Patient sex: F
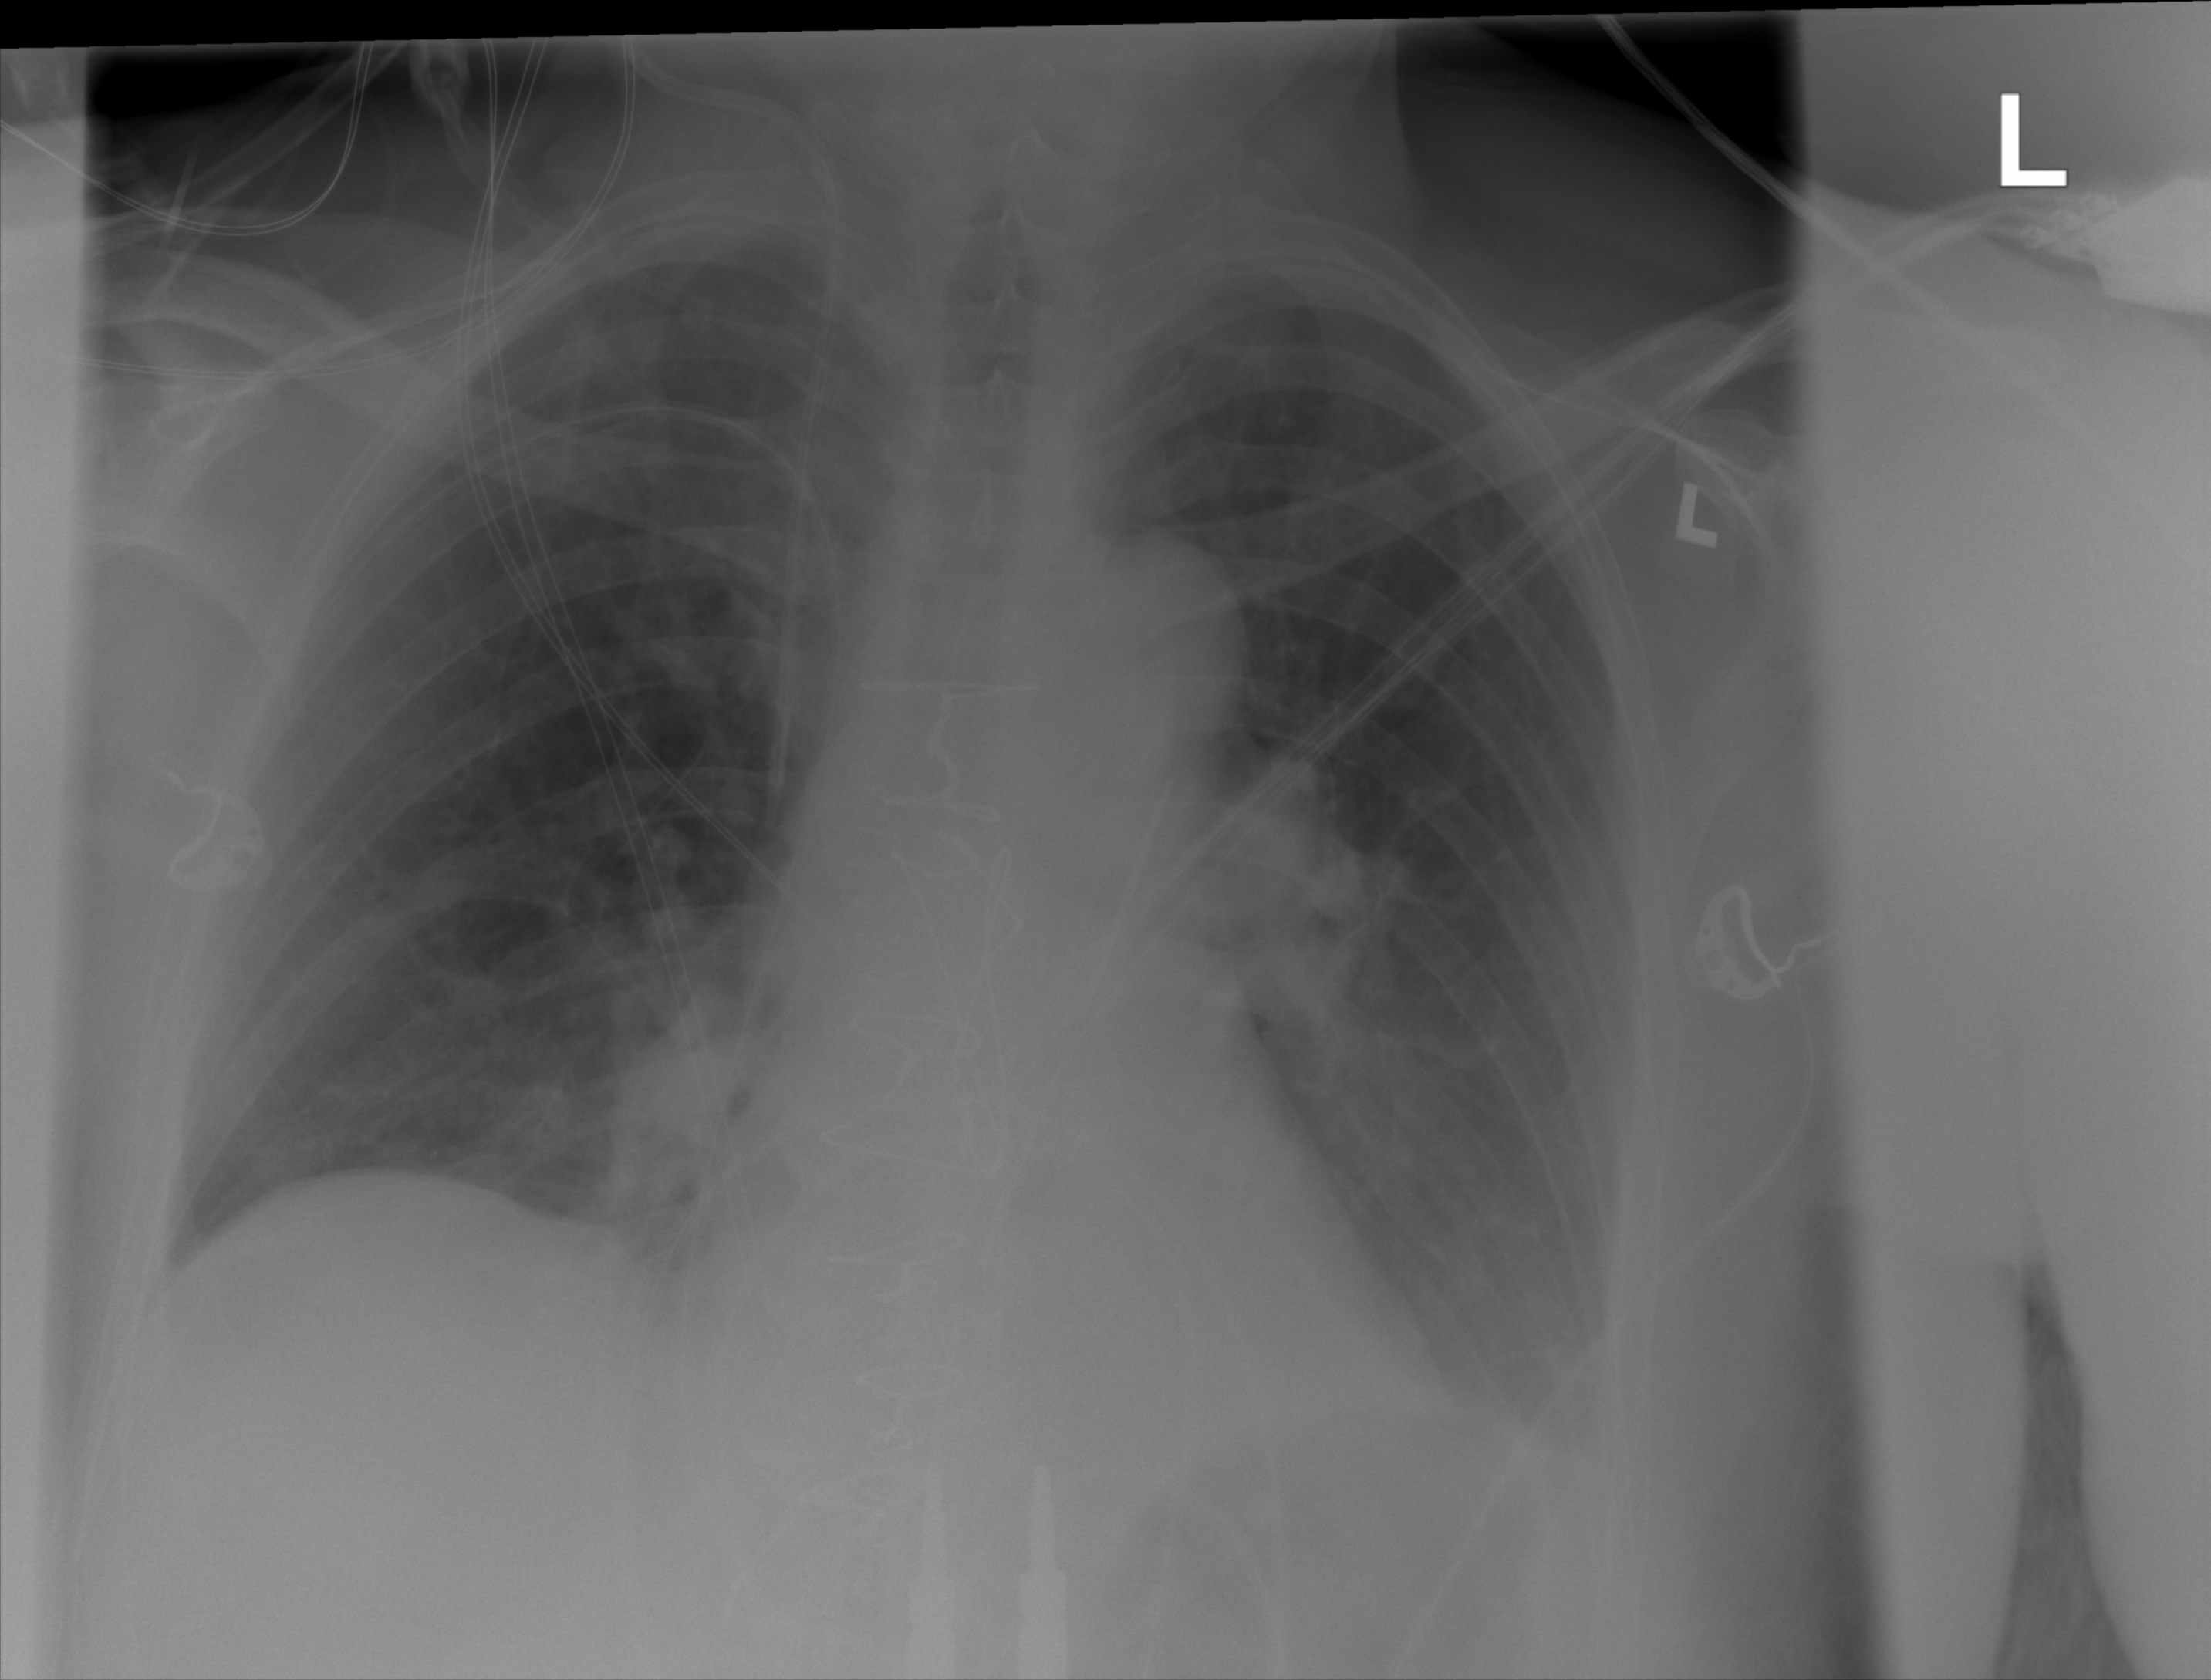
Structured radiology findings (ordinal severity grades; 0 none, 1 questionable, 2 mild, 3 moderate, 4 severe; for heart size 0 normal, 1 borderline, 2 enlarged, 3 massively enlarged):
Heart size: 0
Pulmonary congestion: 0
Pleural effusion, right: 0
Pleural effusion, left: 2
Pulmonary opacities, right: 0
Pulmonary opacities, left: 0
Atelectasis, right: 2
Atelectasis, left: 2